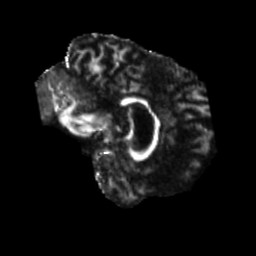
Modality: FA
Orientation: sagittal
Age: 62
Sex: female
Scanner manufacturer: siemens
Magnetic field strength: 3 T
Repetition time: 5.25 s
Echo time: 0.08 s